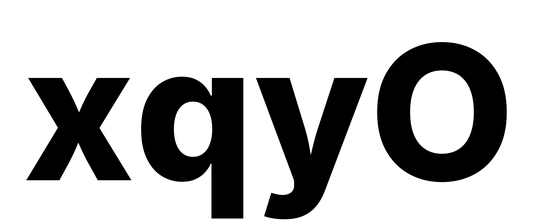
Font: Inter_ExtraBold